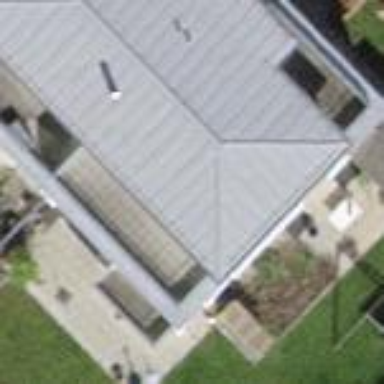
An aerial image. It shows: Building with flat roof.